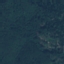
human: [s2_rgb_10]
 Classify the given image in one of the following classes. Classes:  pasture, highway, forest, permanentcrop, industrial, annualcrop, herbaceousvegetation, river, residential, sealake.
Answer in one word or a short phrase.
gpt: Forest